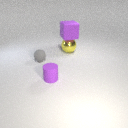
large purple rubber cube above large yellow metal sphere